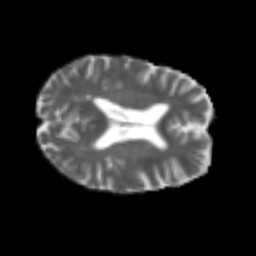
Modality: T2w
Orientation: axial
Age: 72
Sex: female
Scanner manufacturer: siemens
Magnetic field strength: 3 T
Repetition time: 4.987 s
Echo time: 0.0792 s